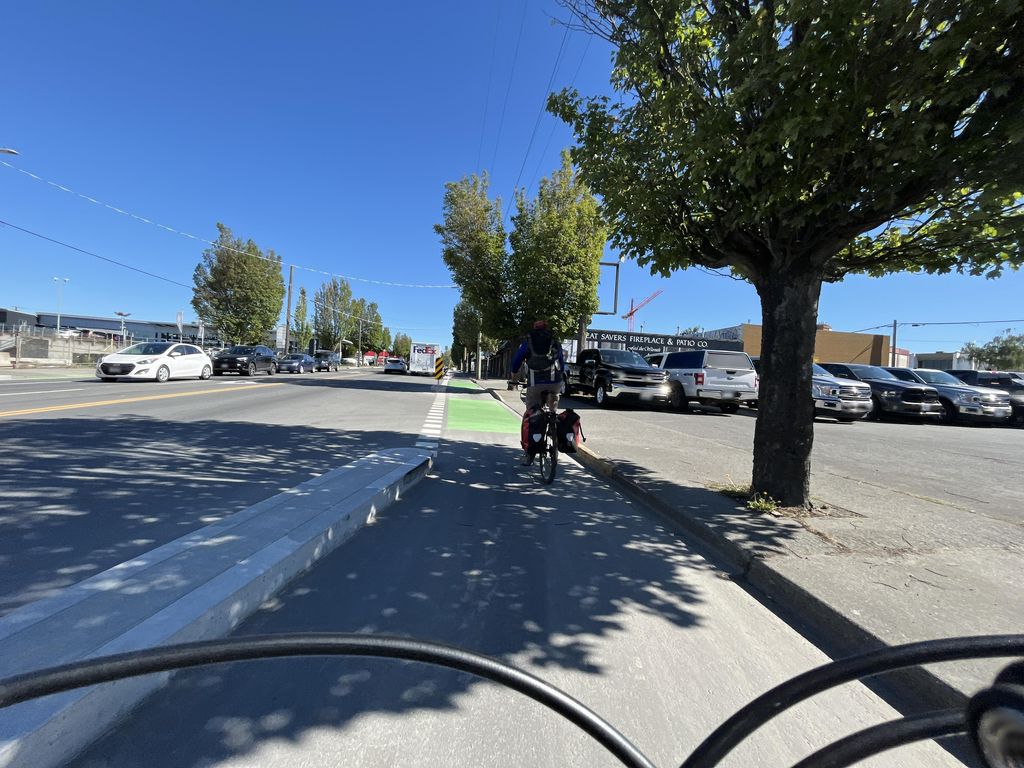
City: victoria